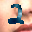
Label: 2